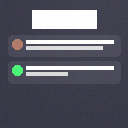
Screen state: on